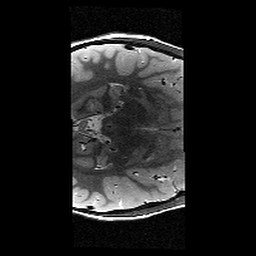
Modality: T2w
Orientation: axial
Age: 9
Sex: female
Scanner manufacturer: siemens
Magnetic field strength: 3 T
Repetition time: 9.23 s
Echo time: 0.067 s